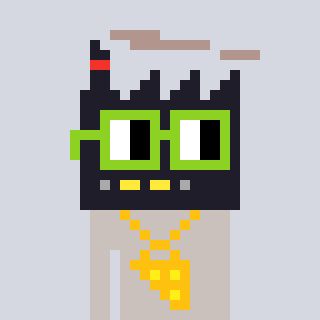
a pixel art character with square light green glasses, a factory-shaped head and a foggrey-colored body on a cool background